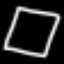
Label: square